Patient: sex M, age 60
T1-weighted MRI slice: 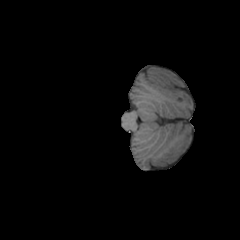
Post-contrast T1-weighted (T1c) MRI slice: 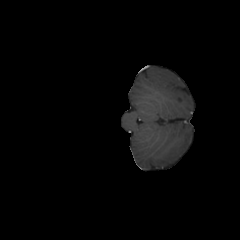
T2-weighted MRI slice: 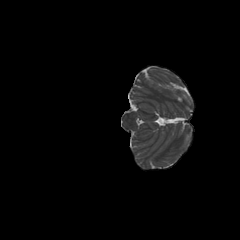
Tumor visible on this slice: no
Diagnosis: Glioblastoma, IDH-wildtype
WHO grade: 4